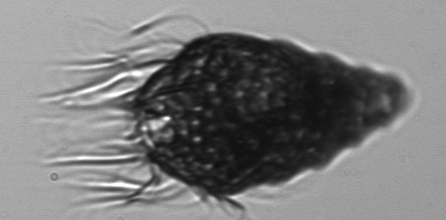
Label: Laboea_strobila